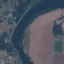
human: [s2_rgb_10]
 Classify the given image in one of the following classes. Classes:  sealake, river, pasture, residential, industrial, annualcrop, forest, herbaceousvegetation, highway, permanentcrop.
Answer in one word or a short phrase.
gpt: River